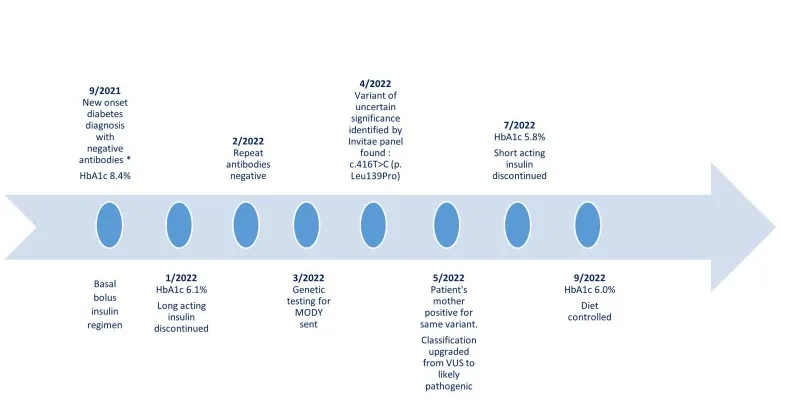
The patient's timeline from diabetes mellitus diagnosis until today. *Diabetes antibodies: glutamic acid decarboxylase antibodies, anti-insulin antibodies, ant-islet cell antibodies, zinc transporter 8 antibodies. VUS, variant of uncertain significance.
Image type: chart (chart)